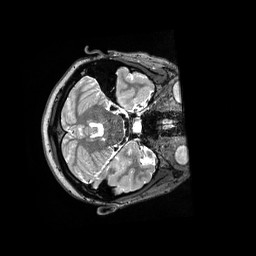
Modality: T2w
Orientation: axial
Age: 17
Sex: female
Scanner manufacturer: siemens
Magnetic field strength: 3 T
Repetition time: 3.2 s
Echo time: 0.564 s